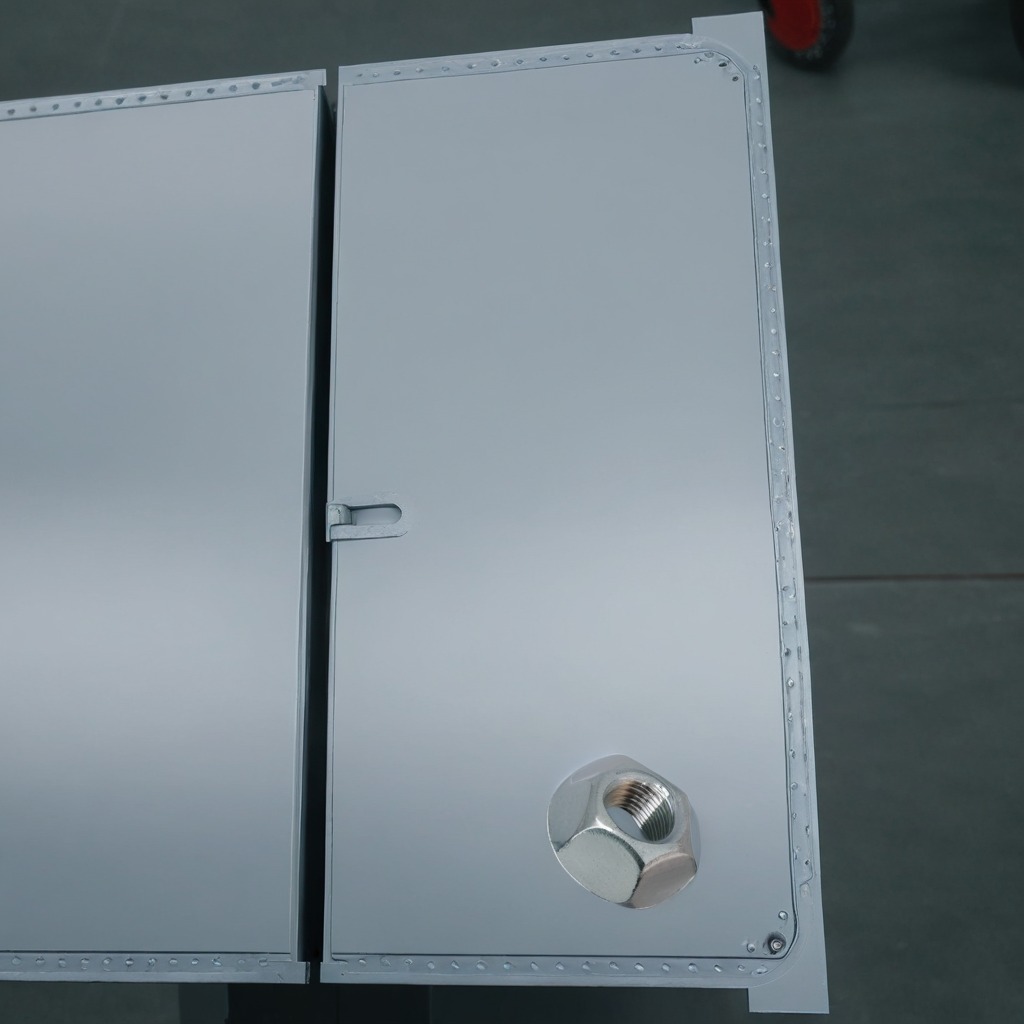
A metal nut is lying on the toolbox surface in an airplane hangar workshop 8K.